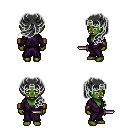
a pixel art fantasy rpg character, female body template, orc, green skin, purple robe, gold greaves, gray princess hairstyle, leather bracers, dagger, four views (front, back, left, right), 2x2 character sprite sheet, small pixel art, hard edges, no anti-aliasing